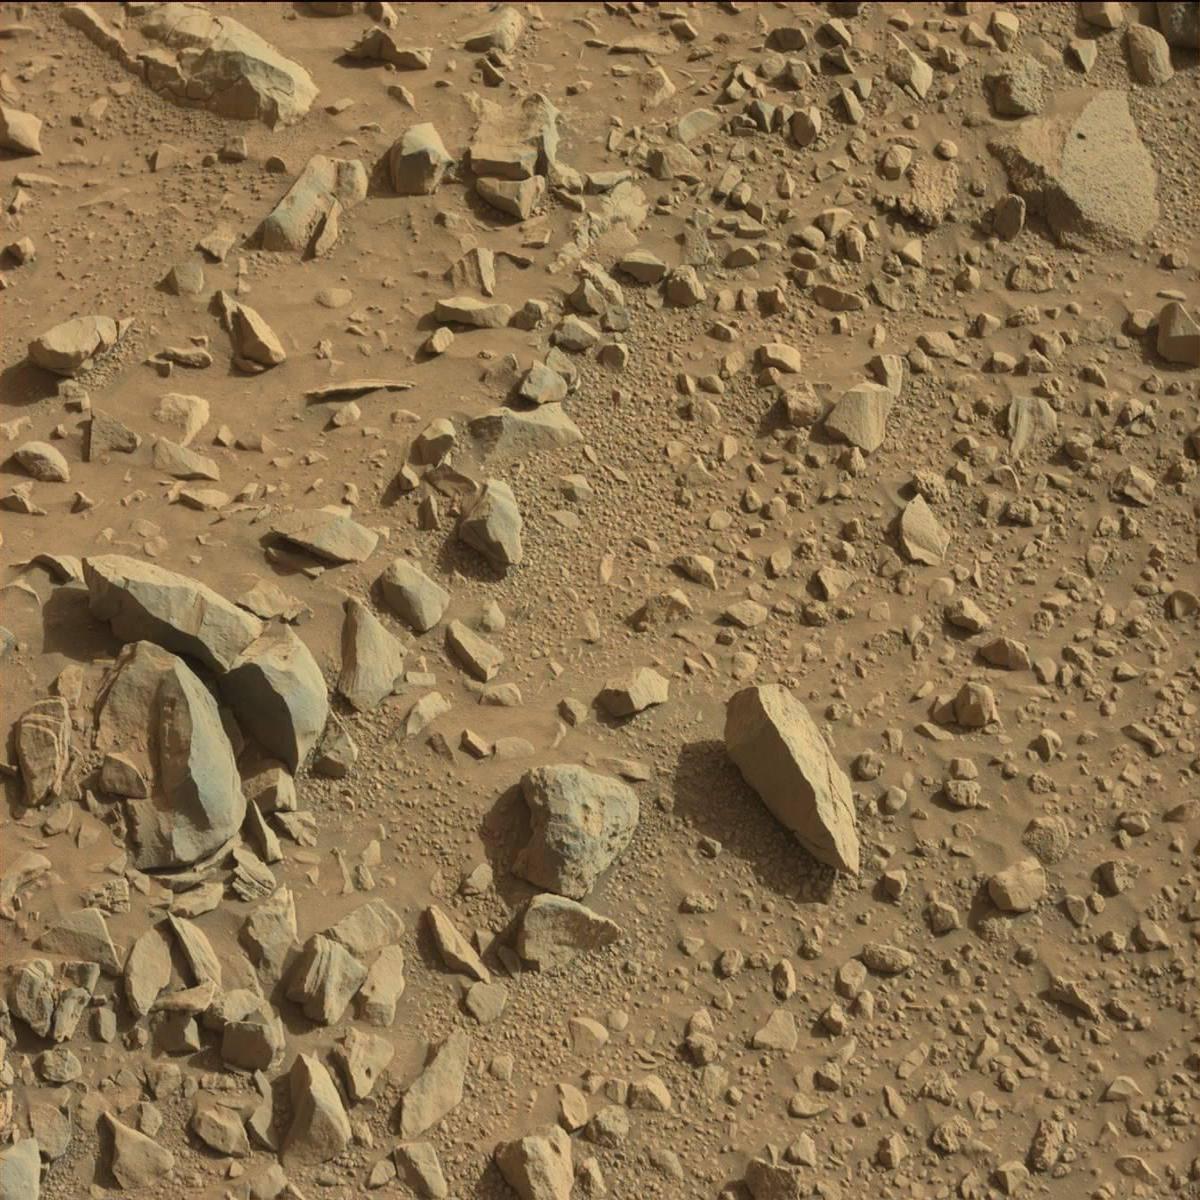
Terrain classes present: Bedrock, Rock, Sand / Soil